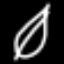
Label: leaf